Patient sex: M
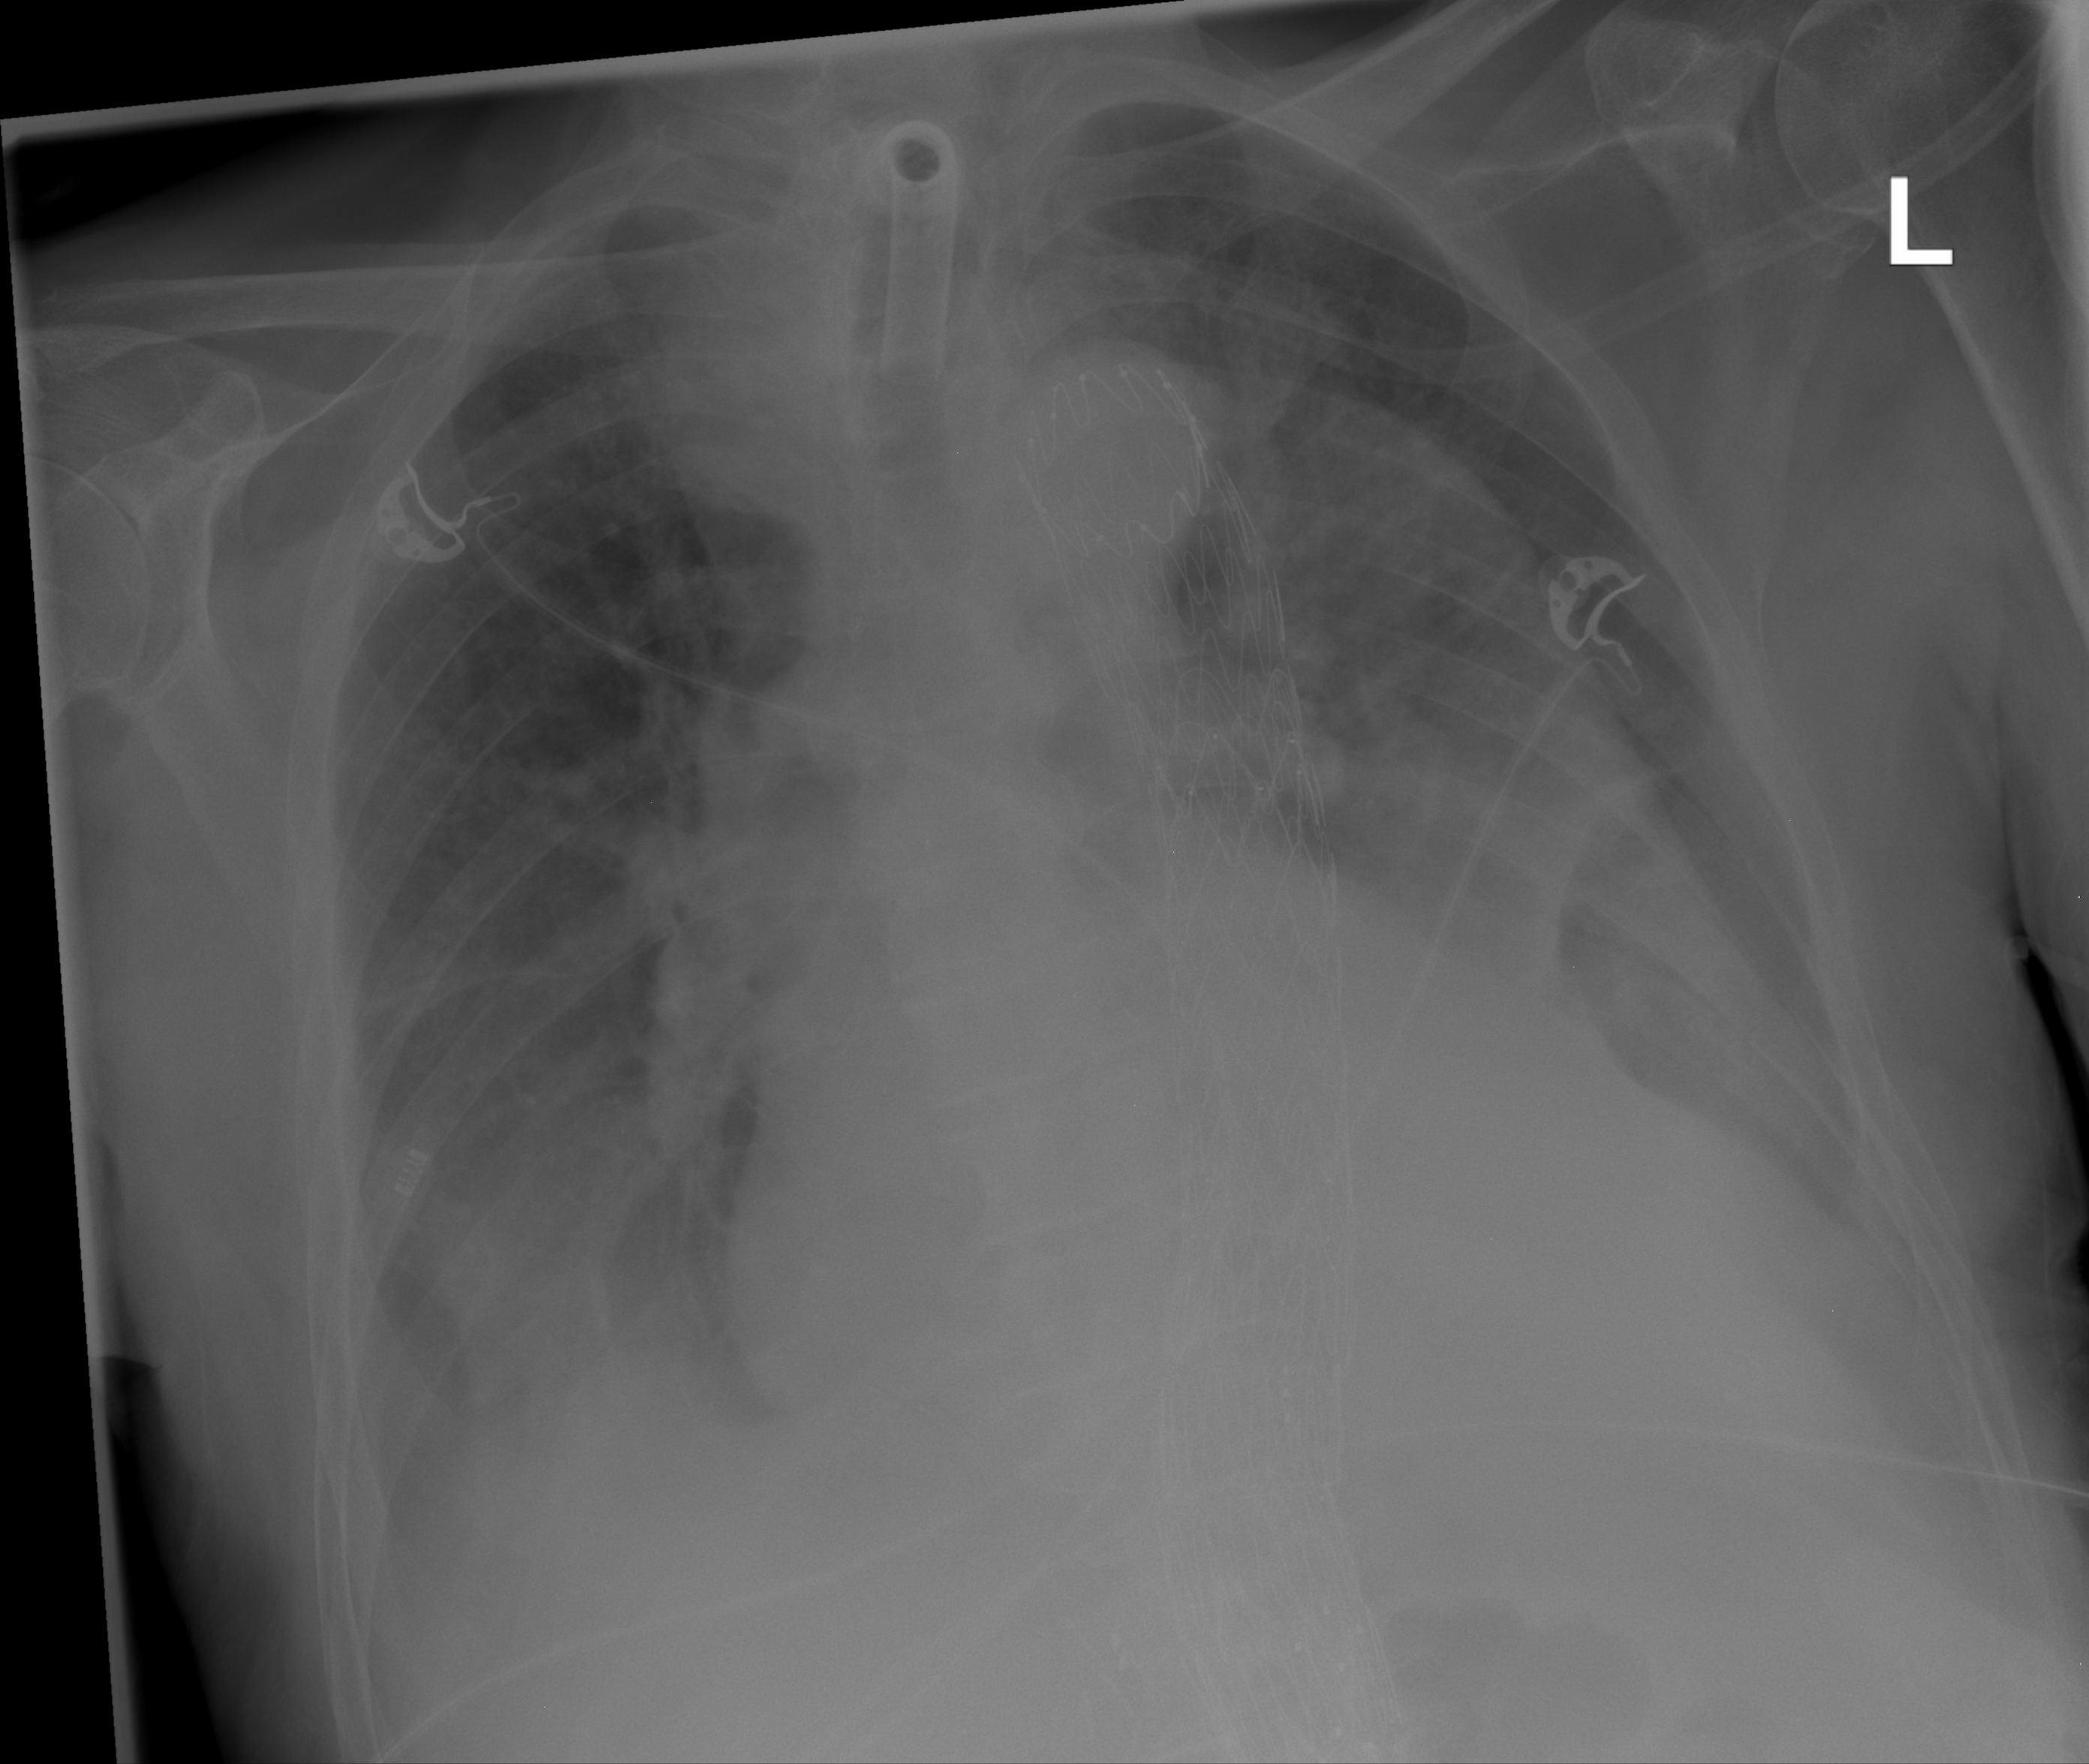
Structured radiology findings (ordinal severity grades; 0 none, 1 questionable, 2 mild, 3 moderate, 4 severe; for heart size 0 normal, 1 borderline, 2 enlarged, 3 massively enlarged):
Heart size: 1
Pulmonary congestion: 2
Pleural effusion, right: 2
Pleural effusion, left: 2
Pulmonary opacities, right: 2
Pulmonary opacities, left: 0
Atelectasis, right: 2
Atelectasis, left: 0